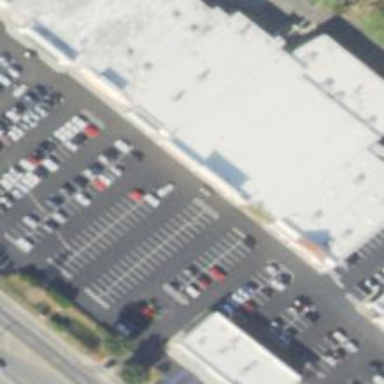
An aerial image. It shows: Parking space.